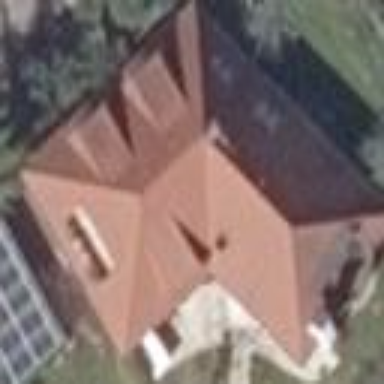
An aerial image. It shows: House with quadruple saltbox roof shape.